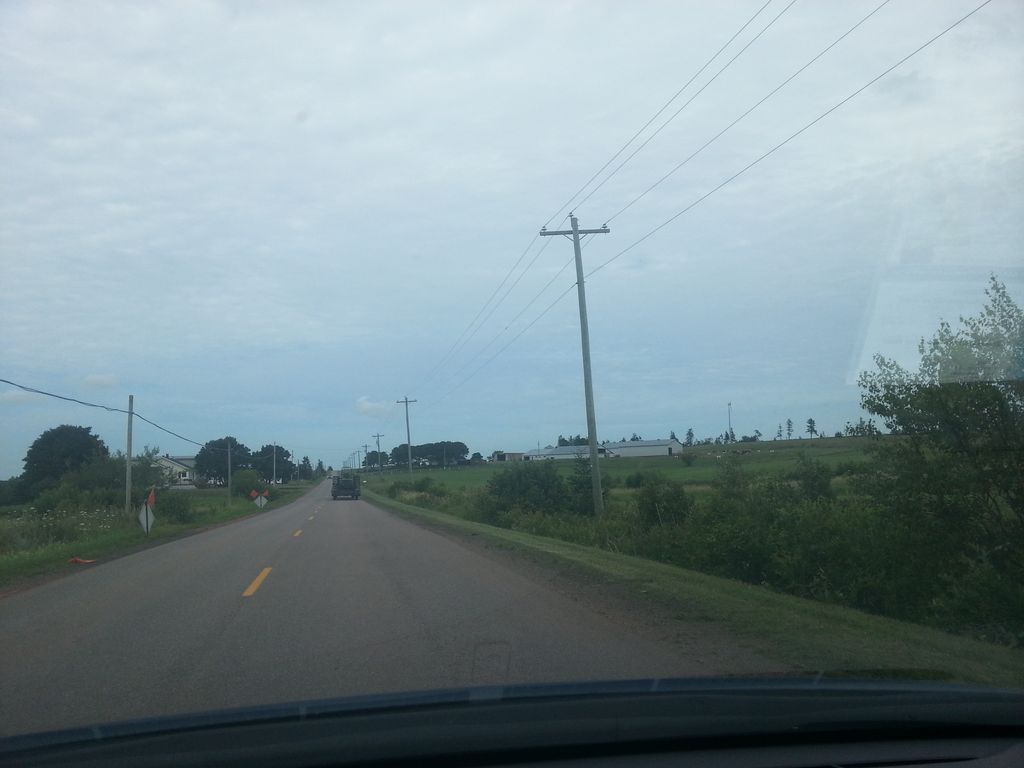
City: charlottetown